Field crop: tomato
Growth stage: 2
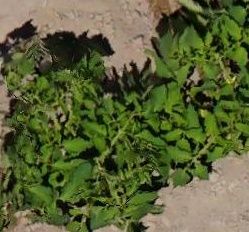
Species: tomato